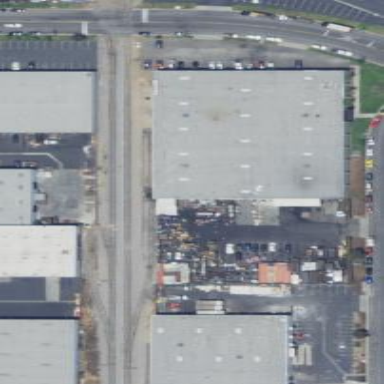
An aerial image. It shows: Warehouse.